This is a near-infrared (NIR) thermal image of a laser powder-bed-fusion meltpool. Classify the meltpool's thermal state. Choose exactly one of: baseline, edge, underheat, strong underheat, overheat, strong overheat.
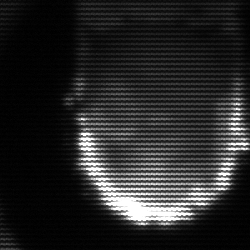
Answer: baseline